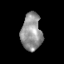
Tissue: skin
Cell type: Epithelial cells
Senescence score: 0.201
Nuclear area (px): 751
Mean DAPI intensity: 147.119